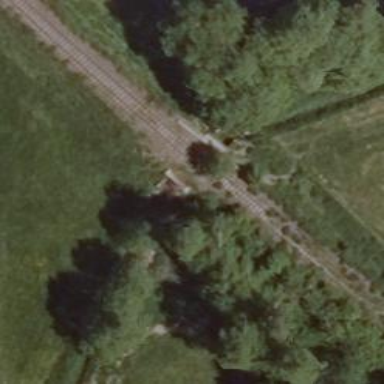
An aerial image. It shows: Disused railway bridge.